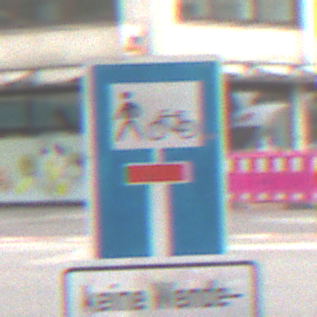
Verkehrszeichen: SackgasseRadverkehrFussgaengerDurchlaessig
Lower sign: HinweisGeaenderteVorfahrtVerkehrsfuehrungVerkehrsregelung3
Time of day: Midday
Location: Outdoor (Urban)
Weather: Overcast
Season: NotSpecified
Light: Natural